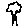
Label: tree